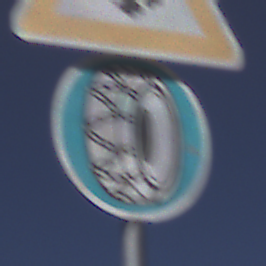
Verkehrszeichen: SchneekettenVorgeschrieben
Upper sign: SchneeOderEisglaette
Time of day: Midday
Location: Outdoor (Nature)
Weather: Clear
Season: NotSpecified
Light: Natural